Interaction volume radius: 5 \u00c5
Interaction volume height: 10 \u00c5
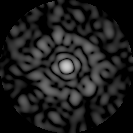
Disorder parameter: 0.8727